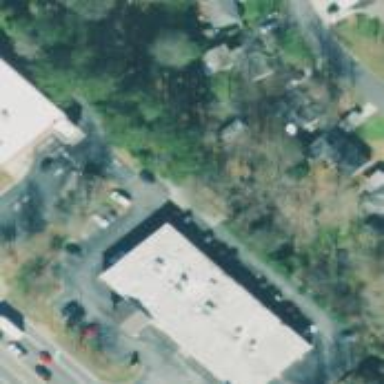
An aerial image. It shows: Commercial building housing veterinary clinic.